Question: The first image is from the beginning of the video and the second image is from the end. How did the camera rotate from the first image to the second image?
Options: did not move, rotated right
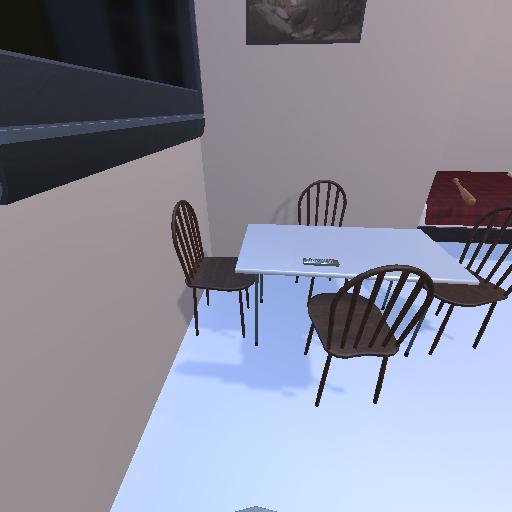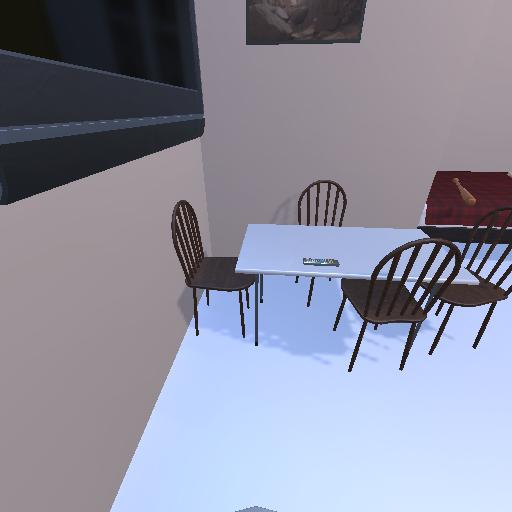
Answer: did not move